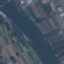
Land use / land cover class: River